Question: I am trying to center the 'UIImageView' in one of the cells in my 'UITableView'. To do this, I had to create a subclass of the 'UITableViewCell', and update the position of the 'imageView' in '-(void)layoutSubviews'. I've tried several methods, basically like this:
'''
-(void)layoutSubviews
{
[super layoutSubviews];
self.imageView.center = self.center;
}
'''
This does not work the way I want it to. It seems like there's a fixed padding for the 'imageView' or something like that, cause the center of the 'imageView' after this is actually a bit down to the right of the cell's actual center.
If I write something like 'self.imageView.center.x = self.center.x;', the image is centered in height, but a bit too far to the right. So I figure I have to write something like 'self.imageView.center.x = self.center.x - someValue;' in order to get it right, if a padding is the issue. Where can I find this padding, and will it proportion right for different devices? Or maybe there is no padding, and this is caused by something else?
By the way, it's a tableView, if that can have something to do with it..
And, the height and width of the UIImageView should be less than of the cell, so I don't think this is what's pushing it down.
I've temporarily added a border to my images just to see how much it's off by, and I think it's quite disturbing.. The code you see in the image is the only code added to the custom cell class.
This is what I get:

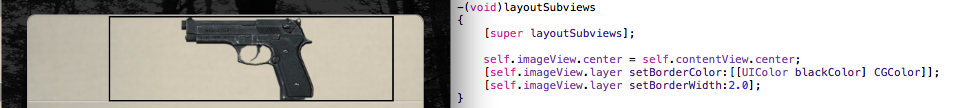
Answer: > By the way, it's a grouped tableView, if that can have something to do with it..
YUP!
Grouped table views have padding - or margin - whatever it is, it's inconvenient. I don't post a code answer here because there's many unique ways to deal with your issue, but knowing that the UITableView definitely does this for grouped table views is a start. There are other posts on here that can help you find ways to deal with the spacing caused by grouped table views. Good luck!